Current action and preconditions to check: trajectory_clear

Your task: For each precondition in the list above, predict whether it will hold at this action.

Consider the current scene as observed from the mobile robot's camera, and analyze the predicted future states of all dynamic agents (e.g., people, animals, vehicles, or any moving entities) within the NEXT SECOND.

IMPORTANT: Only answer "very likely" if you are absolutely certain—based on strong, clear evidence—that a dynamic agent will violate the precondition in the predicted future state. Do NOT answer "very likely" for unlikely, ambiguous, or low-probability risks.

Ask yourself for each precondition: Is there a high probability, with clear and convincing evidence, that the predicted future states of any dynamic agent will interfere with the predicted future state of the currently executing action within the NEXT SECOND, causing that precondition to fail?

Assess the risk level based on these predictions. Use "likely" or "very likely" if motions create a clear risk of interference.

Use "neutral" or "improbable" if agents are nearby but their predicted paths are clearly diverging or non-conflicting.

Failure Risk Categories: "very improbable", "improbable", "neutral", "likely", "very likely"

Answer Format: Output ONLY the probability_of_failure value from these categories: "very improbable", "improbable", "neutral", "likely", "very likely"

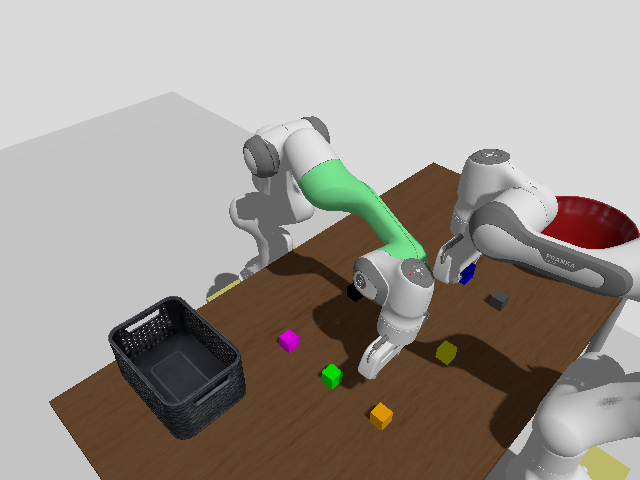

Answer: improbable